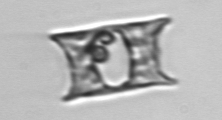
Label: Eucampia